Fundus camera: zeiss
Shooting center: fovea
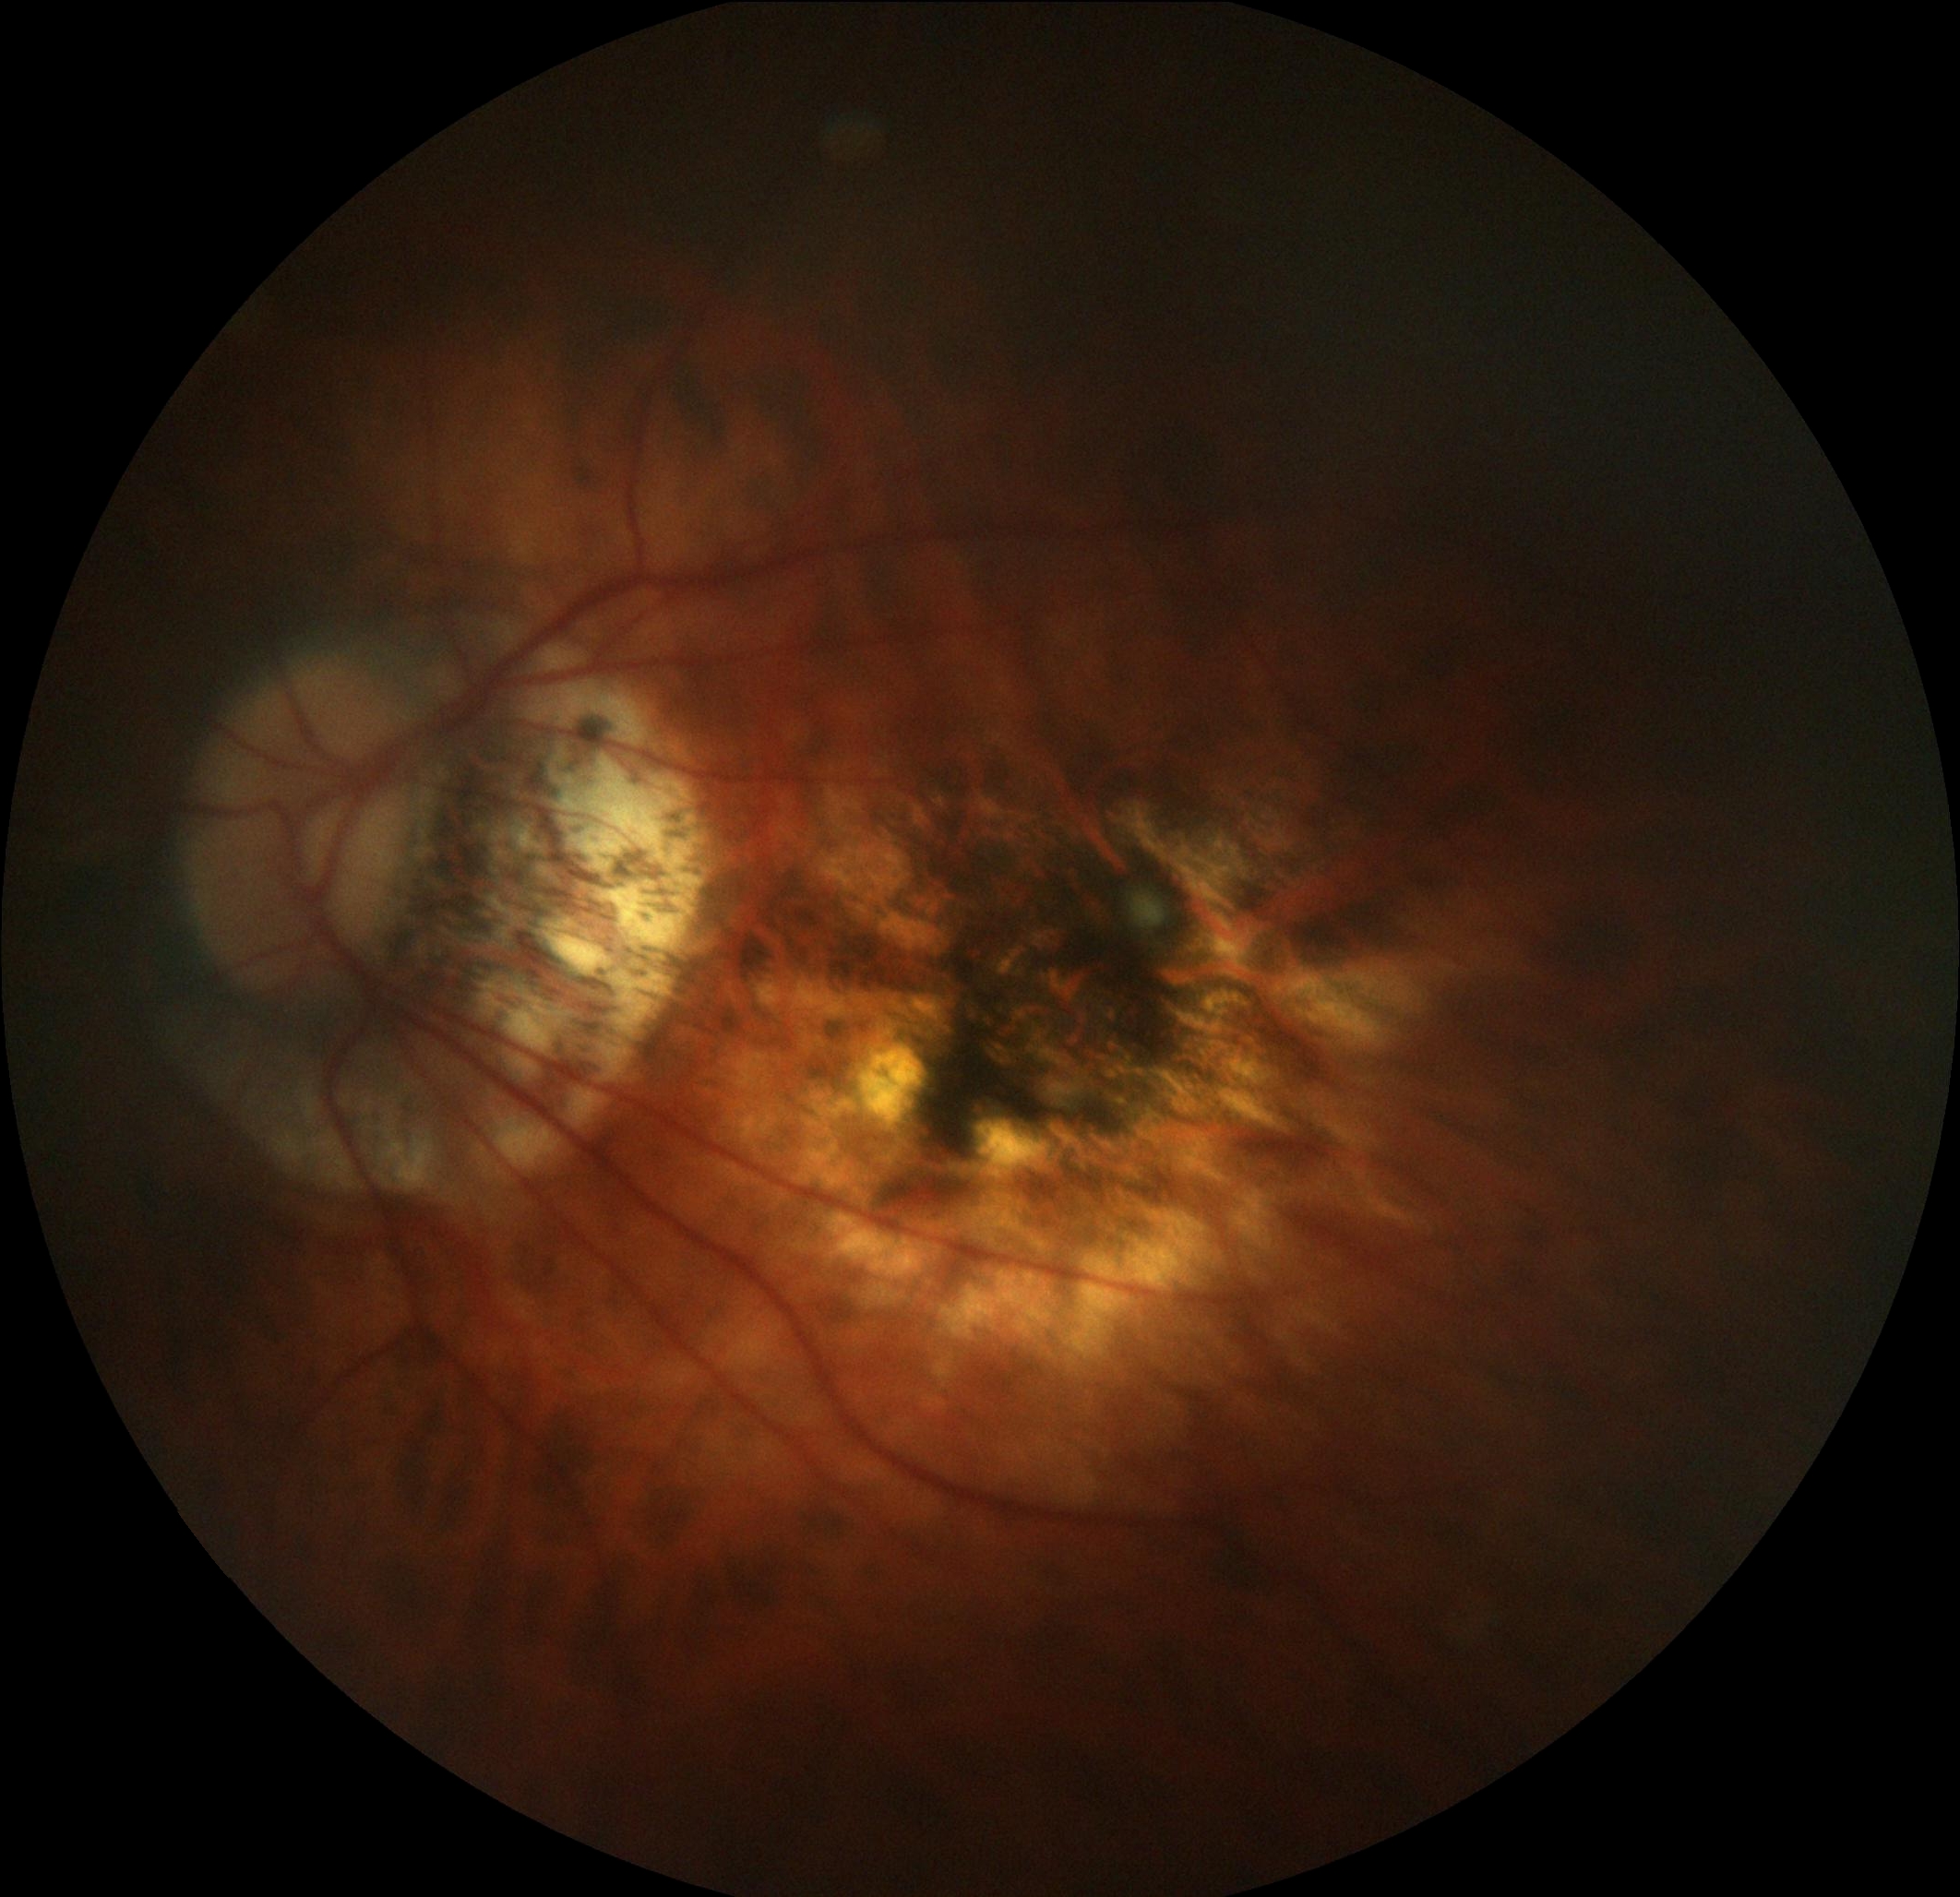
Pathologic myopia: yes
Patchy retinal atrophy: present
Retinal detachment: absent